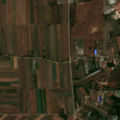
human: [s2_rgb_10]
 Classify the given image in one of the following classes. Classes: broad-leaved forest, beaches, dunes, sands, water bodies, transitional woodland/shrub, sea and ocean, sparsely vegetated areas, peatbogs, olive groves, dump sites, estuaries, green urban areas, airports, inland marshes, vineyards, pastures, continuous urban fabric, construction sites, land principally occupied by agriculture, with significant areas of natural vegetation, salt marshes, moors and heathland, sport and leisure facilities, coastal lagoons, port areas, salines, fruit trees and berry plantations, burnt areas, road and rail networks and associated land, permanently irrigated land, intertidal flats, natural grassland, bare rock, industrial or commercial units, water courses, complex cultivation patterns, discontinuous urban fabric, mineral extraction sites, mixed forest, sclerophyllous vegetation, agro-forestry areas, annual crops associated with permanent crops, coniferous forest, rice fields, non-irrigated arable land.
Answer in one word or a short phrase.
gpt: discontinuous urban fabric, non-irrigated arable land, complex cultivation patterns, land principally occupied by agriculture, with significant areas of natural vegetation